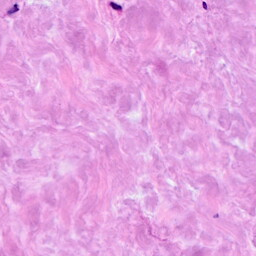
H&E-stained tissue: Breast